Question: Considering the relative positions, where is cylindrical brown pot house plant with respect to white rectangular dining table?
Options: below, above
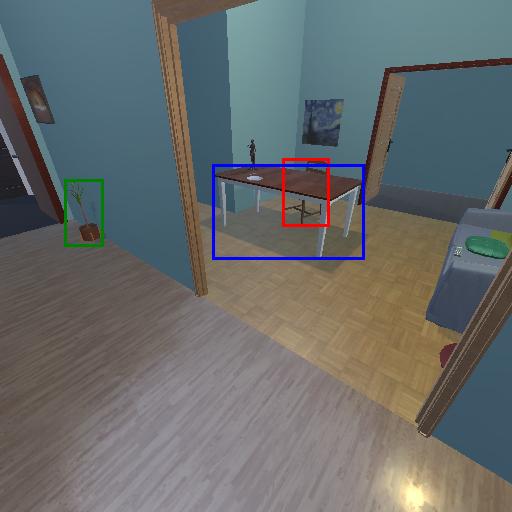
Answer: below